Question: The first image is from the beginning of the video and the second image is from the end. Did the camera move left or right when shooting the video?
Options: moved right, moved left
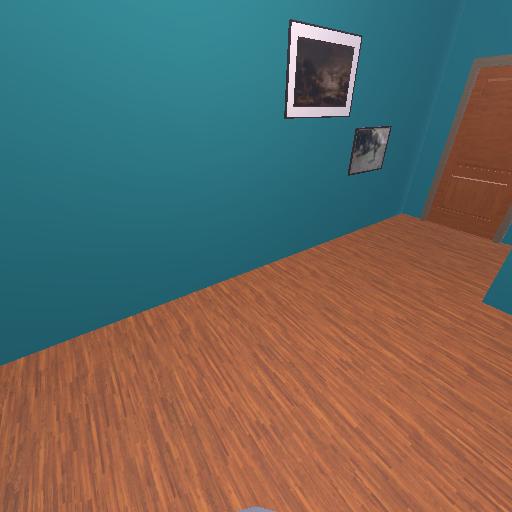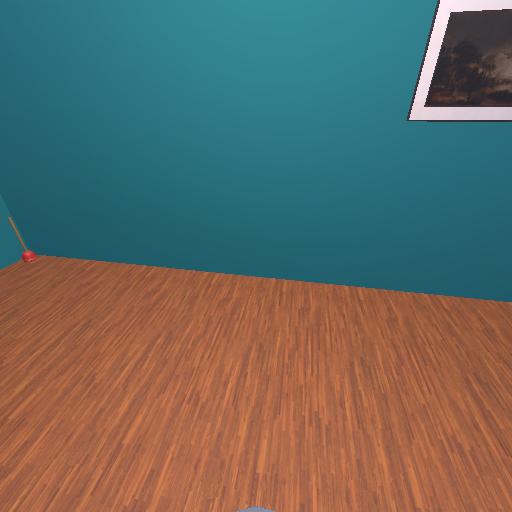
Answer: moved right